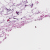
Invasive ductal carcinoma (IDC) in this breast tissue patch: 0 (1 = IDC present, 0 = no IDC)